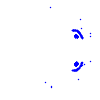
Particle: electron